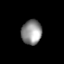
Tissue: lung
Cell type: Myeloid cells
Senescence score: 0.5709
Nuclear area (px): 490
Mean DAPI intensity: 142.594